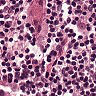
Metastatic tissue present: yes